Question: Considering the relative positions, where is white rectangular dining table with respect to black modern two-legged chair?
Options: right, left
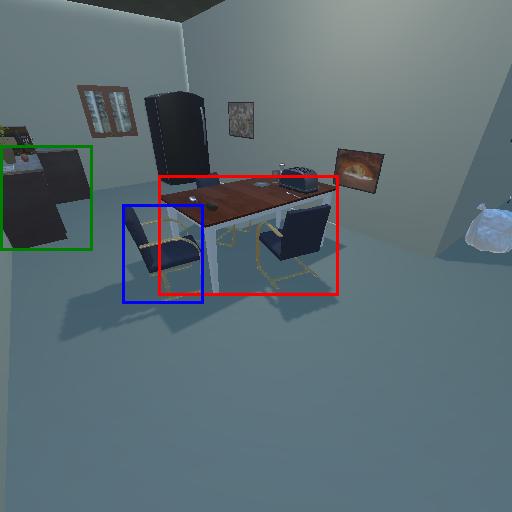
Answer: right